Question: Count the number of objects in the diagram.
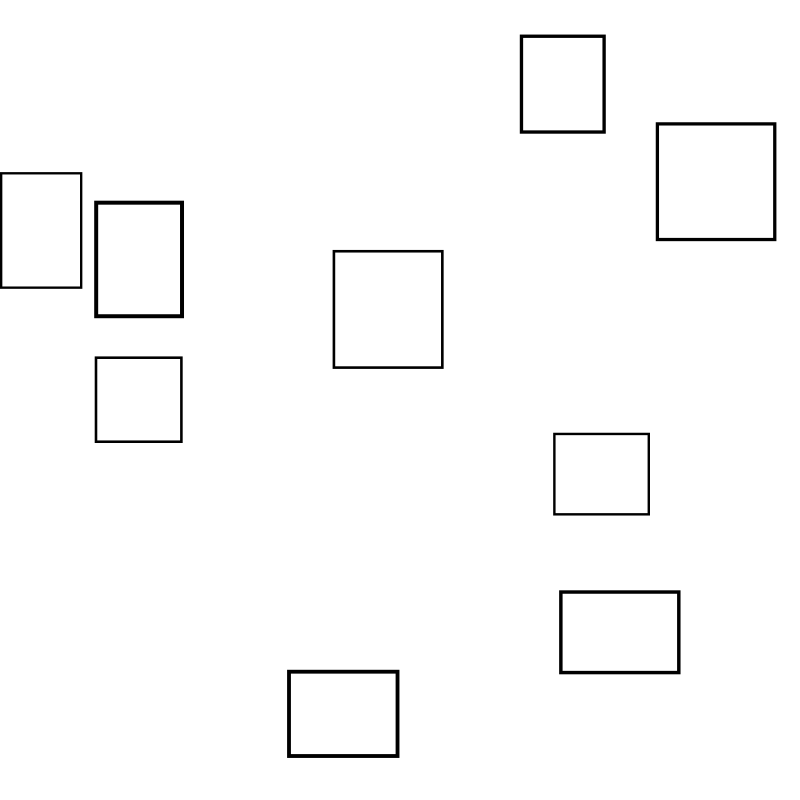
Answer: 9